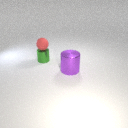
small green metal cylinder to the left of large purple metal cylinder